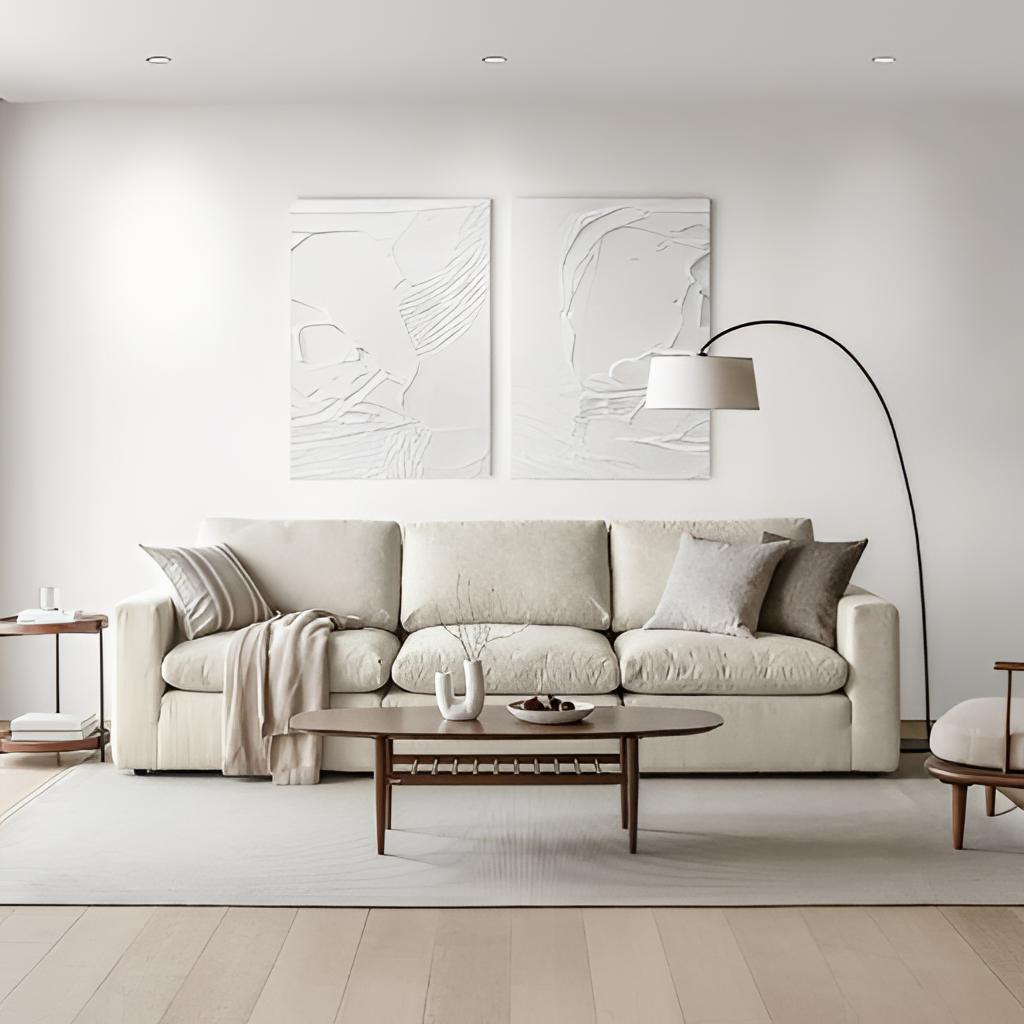
beige fabric sofa, living room, wood flooring, with plank pattern, contemporary, paint wallpaper, with solid pattern